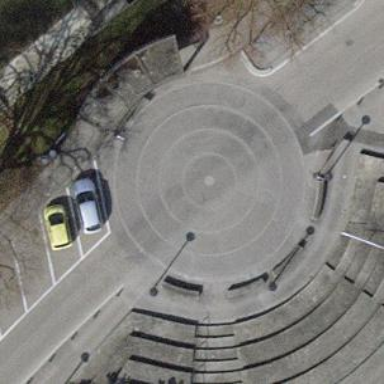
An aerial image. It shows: Mini roundabout on the road.